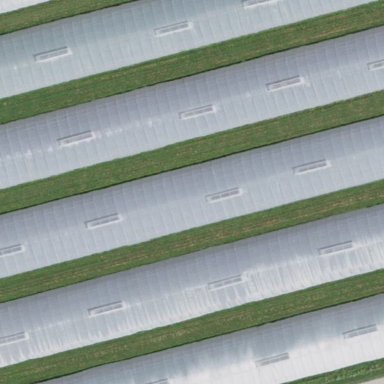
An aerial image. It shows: Greenhouse.